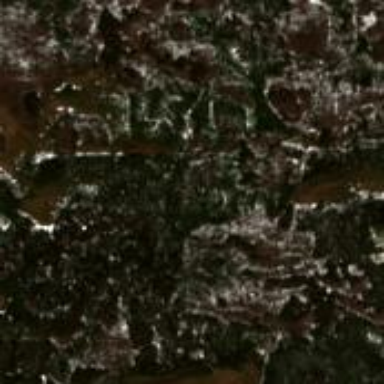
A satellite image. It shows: Bog wetland area.